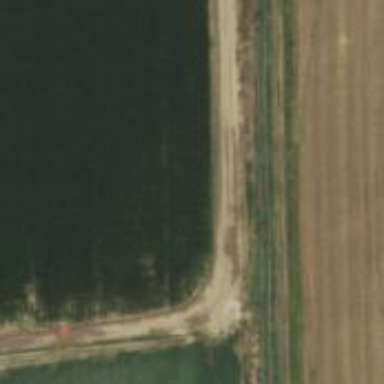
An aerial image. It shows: Power pole.